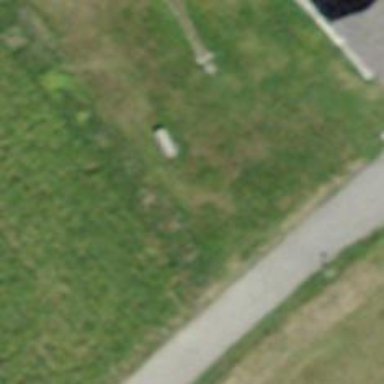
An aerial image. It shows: Brown bench.